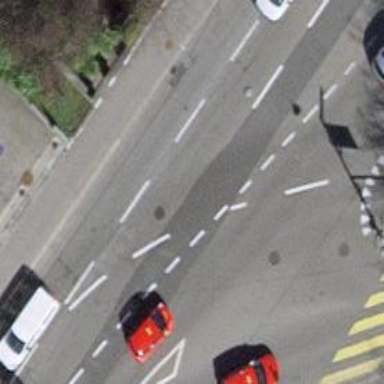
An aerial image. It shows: Road with traffic signals.